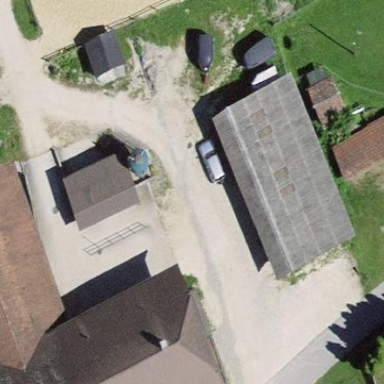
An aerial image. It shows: Garage building.